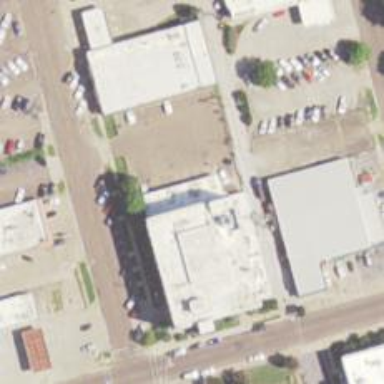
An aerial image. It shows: Post office.